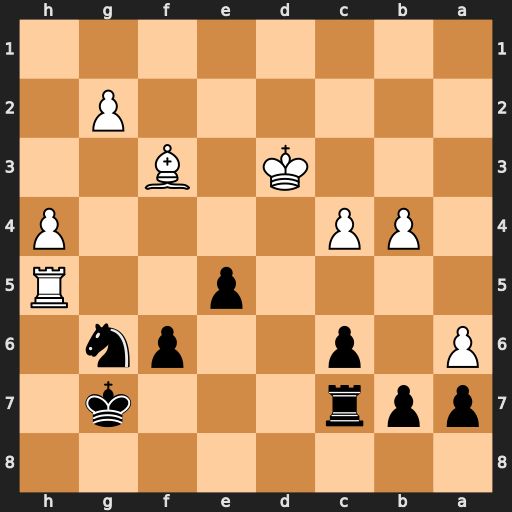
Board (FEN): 8/ppr3k1/P1p2pn1/4p2R/1PP4P/3K1B2/6P1/8
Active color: b
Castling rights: -
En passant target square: -
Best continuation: Nf4+ Kc3 Nxh5 axb7 Rxb7